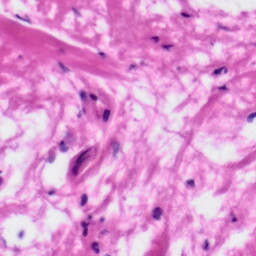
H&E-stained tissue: Tonsil